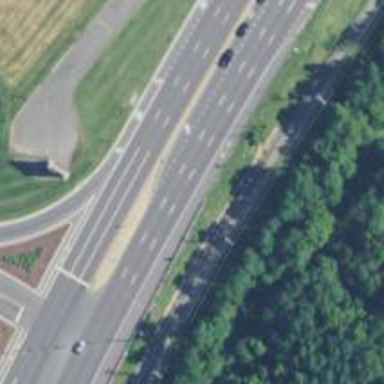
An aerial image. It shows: Trunk highway with expressway features.